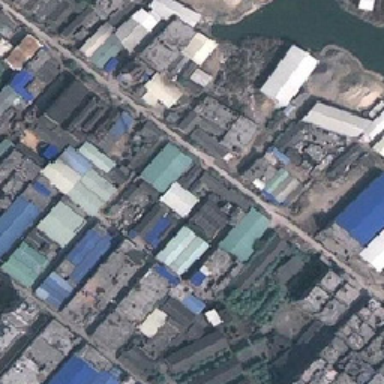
Factory by the river .